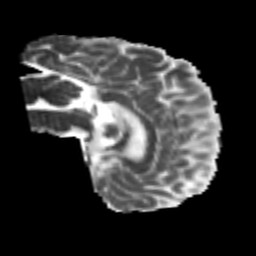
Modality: MD
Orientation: sagittal
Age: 22
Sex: male
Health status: healthy
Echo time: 0.074 s